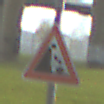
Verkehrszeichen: SteinschlagLinks
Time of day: SunriseSunset
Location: Outdoor (Suburban)
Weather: PartlyCloudy
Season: NotSpecified
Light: Natural